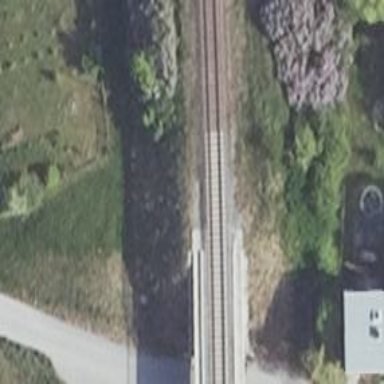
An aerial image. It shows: Railway bridge over embankment.